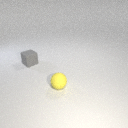
small yellow rubber sphere to the right of small gray rubber cube